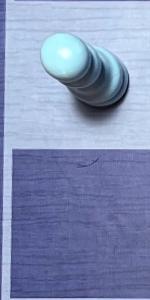
Label: Empty